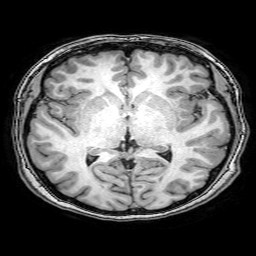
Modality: T1w
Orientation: coronal
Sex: female
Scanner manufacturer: philips
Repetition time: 0.008167 s
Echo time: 0.00374 s